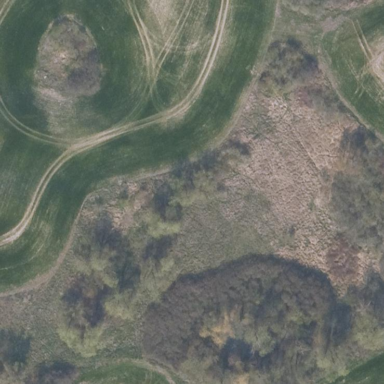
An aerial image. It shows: Landscape covered with heath.